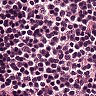
Metastatic tissue present: no